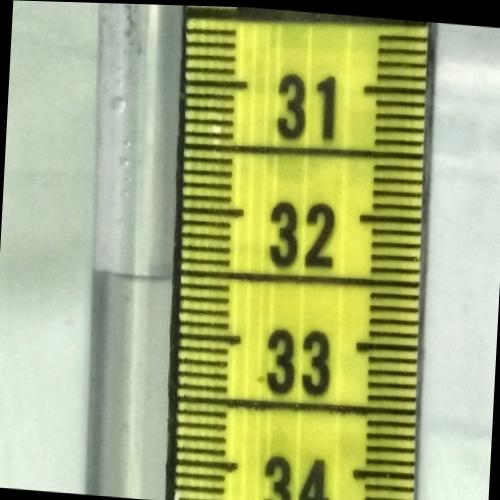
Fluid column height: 32.5 cm